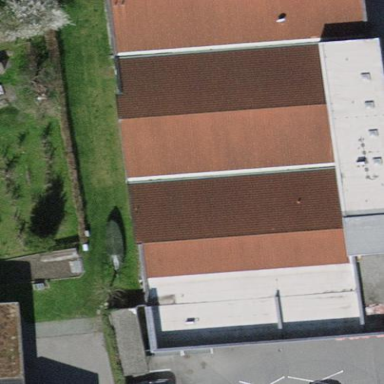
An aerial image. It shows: Commercial building housing supermarket.